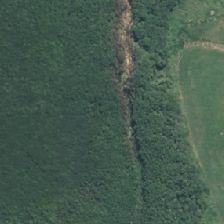
Land cover: deciduous_hardwood